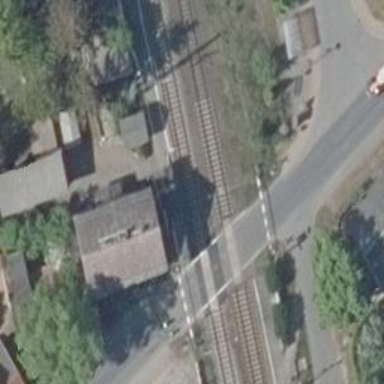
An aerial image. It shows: Railway signal.